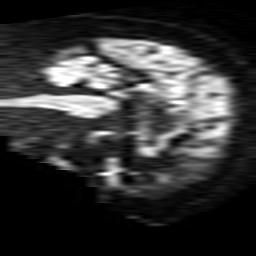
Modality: TRACE
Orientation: sagittal
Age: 67
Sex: female
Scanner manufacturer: philips
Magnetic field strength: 1.5 T
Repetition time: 3.627 s
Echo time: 0.09326 s